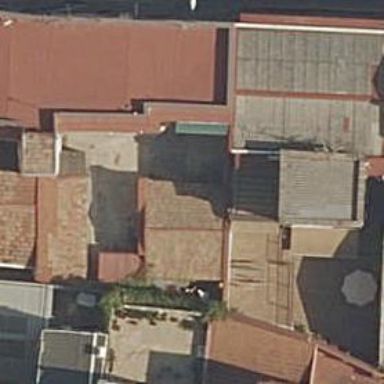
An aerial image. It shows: Part of building.